Interaction volume radius: 10 \u00c5
Interaction volume height: 25 \u00c5
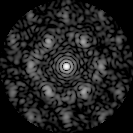
Disorder parameter: 0.6723